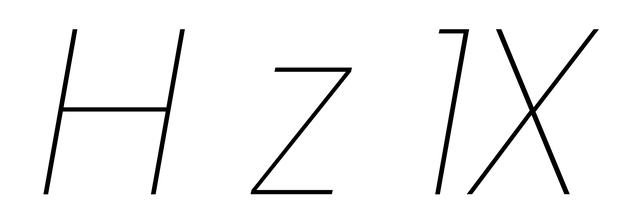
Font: Poppins-ThinItalic